Current action and preconditions to check: trajectory_clear

Your task: For each precondition in the list above, predict whether it will hold at this action.

Consider the current scene as observed from the mobile robot's camera, and analyze the predicted future states of all dynamic agents (e.g., people, animals, vehicles, or any moving entities) within the NEXT SECOND.

IMPORTANT: Only answer "very likely" if you are absolutely certain—based on strong, clear evidence—that a dynamic agent will violate the precondition in the predicted future state. Do NOT answer "very likely" for unlikely, ambiguous, or low-probability risks.

Ask yourself for each precondition: Is there a high probability, with clear and convincing evidence, that the predicted future states of any dynamic agent will interfere with the predicted future state of the currently executing action within the NEXT SECOND, causing that precondition to fail?

Assess the risk level based on these predictions. Use "likely" or "very likely" if motions create a clear risk of interference.

Use "neutral" or "improbable" if agents are nearby but their predicted paths are clearly diverging or non-conflicting.

Failure Risk Categories: "very improbable", "improbable", "neutral", "likely", "very likely"

Answer Format: Output ONLY the probability_of_failure value from these categories: "very improbable", "improbable", "neutral", "likely", "very likely"

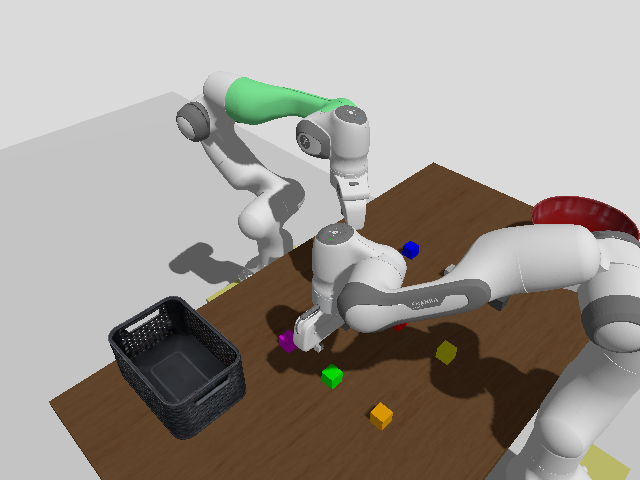

Answer: very improbable